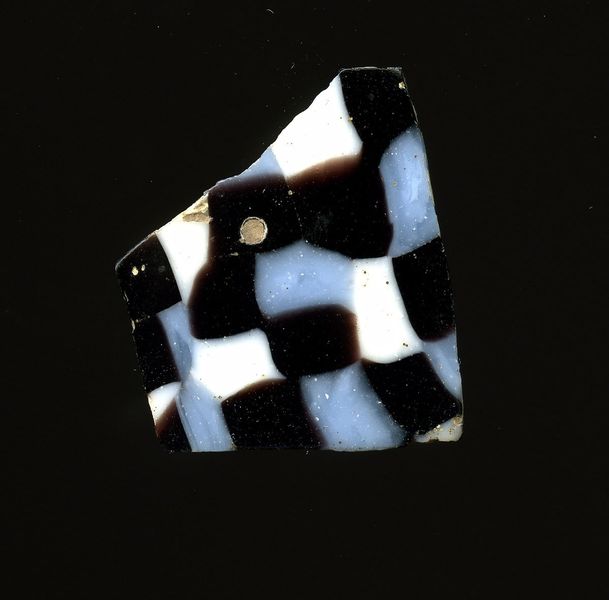
Titel: Mosaikglasfragment
Standort: Hamburg
Institution: Museum für Kunst und Gewerbe Hamburg
Schlagwörter: glas, antike, geschnitten, mosaik, wandschmuck, kaiserzeit, gepresst, bodenbeläge, frühe kaiserzeit, prinzipat, römische, mittlere, späte